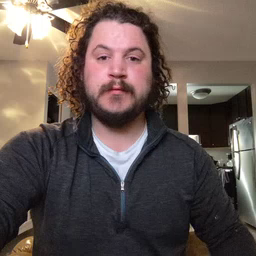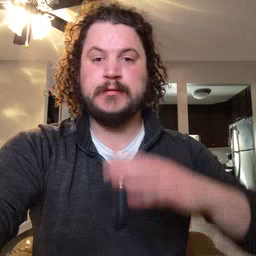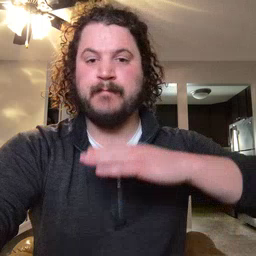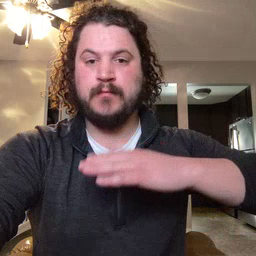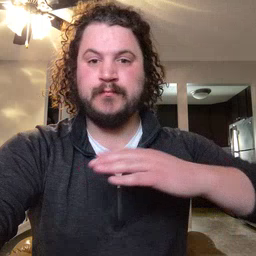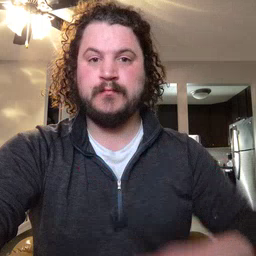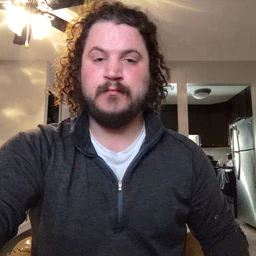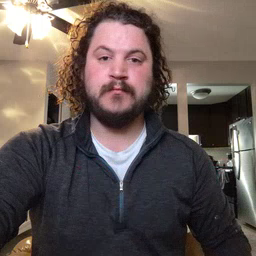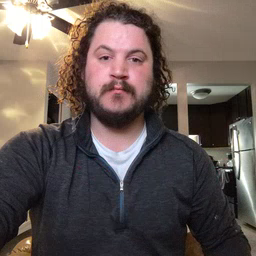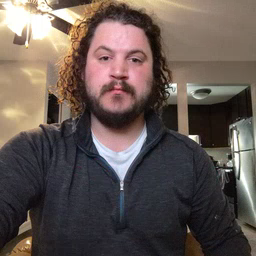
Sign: table